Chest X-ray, PA view. Patient: 63 years old, sex F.
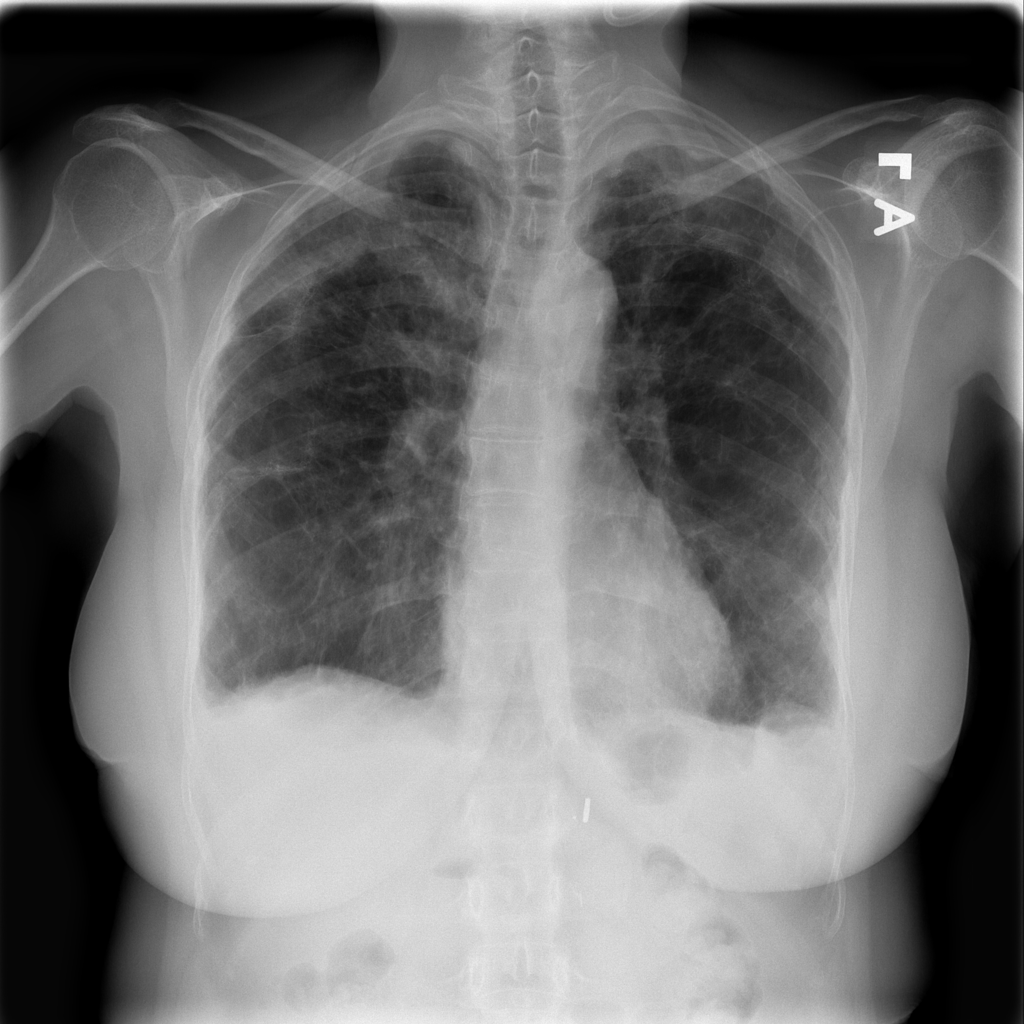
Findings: Pleural_Thickening